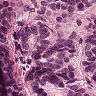
Metastatic tissue present: yes